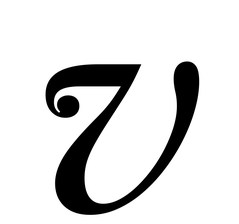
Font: LibreCaslonText-Italic_Italic